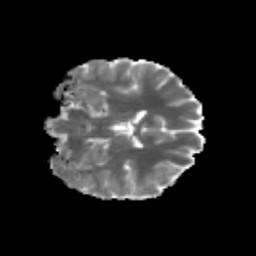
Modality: MD
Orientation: coronal
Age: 19
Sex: male
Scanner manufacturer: siemens
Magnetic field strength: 3 T
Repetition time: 3.5 s
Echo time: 0.125 s